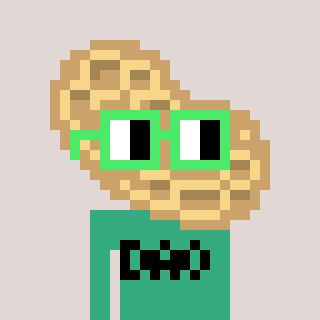
a pixel art character with square light green glasses, a peanut-shaped head and a teal-colored body on a warm background